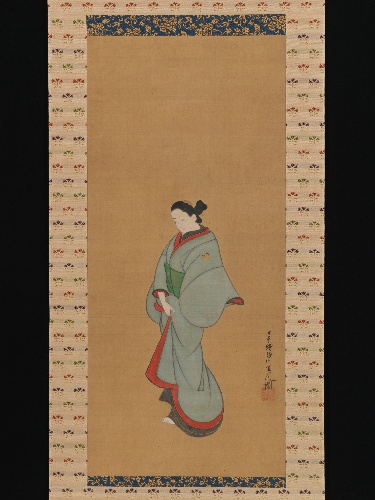
Artist: Tōsendō Rifū
Artist bio: Japanese, active ca. 1730
Date: ca. 1730
Object type: Hanging scroll
Classification: Paintings
Medium: Hanging scroll; ink and color on silk
Culture: Japan
Period: Edo period (1615–1868)
Dimensions: Image: 26 7/8 × 12 1/8 in. (68.3 × 30.8 cm)
Overall with mounting: 60 1/4 × 16 15/16 in. (153 × 43 cm)
Overall with knobs: 60 1/4 × 18 7/8 in. (153 × 48 cm)
Department: Asian Art
Credit line: Mary Griggs Burke Collection, Gift of the Mary and Jackson Burke Foundation, 2015
Accession year: 2015
Repository: Metropolitan Museum of Art, New York, NY
Tags: Women